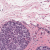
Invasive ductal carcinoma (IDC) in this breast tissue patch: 0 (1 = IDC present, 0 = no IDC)